Brain MRI, t1w sequence, axial 2D slice.
Patient: age 44, sex F, weight 96 kg, height 1.95 m
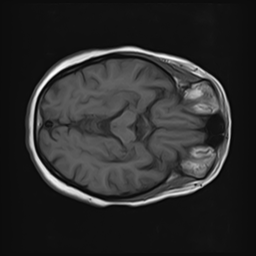